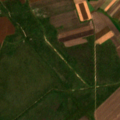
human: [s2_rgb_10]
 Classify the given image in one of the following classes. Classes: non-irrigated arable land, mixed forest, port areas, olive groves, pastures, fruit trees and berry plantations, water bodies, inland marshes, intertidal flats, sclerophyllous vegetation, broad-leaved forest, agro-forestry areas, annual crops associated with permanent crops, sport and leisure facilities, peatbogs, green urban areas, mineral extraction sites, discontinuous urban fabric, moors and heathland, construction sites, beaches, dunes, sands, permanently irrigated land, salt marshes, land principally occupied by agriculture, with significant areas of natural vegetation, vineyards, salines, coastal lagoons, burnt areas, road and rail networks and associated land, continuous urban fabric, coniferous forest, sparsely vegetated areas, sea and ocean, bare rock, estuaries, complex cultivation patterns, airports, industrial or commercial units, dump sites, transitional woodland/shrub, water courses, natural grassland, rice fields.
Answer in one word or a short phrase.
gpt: non-irrigated arable land, pastures, natural grassland